Field crop: maize
Growth stage: 2
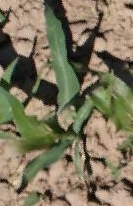
Species: maize